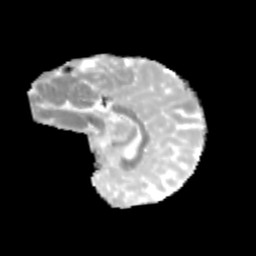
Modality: MD
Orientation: sagittal
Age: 11
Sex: female
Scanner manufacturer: siemens
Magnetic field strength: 3 T
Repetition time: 3.8 s
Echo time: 0.07 s